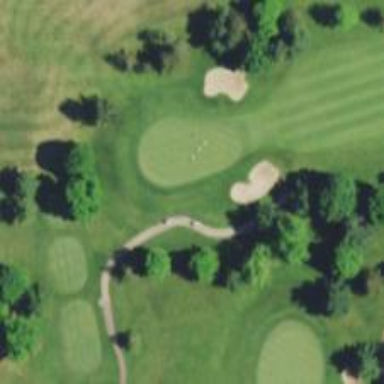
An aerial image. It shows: Pathway for golfing.